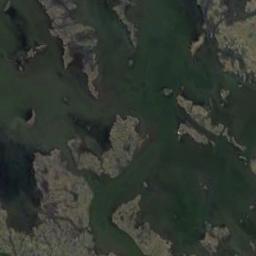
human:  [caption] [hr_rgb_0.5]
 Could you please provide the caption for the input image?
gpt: Many waters of different sizes and shapes are surrounded by wetlands .

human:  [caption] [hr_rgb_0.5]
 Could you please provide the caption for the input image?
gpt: Brown trivial bare land in the river in a wetland .

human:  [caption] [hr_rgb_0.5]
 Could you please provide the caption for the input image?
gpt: The wetland consists of bare land and water .

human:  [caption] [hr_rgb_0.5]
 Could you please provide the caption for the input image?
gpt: There are several small islands in the waters of this wetland .

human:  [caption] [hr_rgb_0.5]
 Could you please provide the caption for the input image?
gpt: There are many water areas and some bare land on the wetland .